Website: ulta-beauty
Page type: delivery-shipping
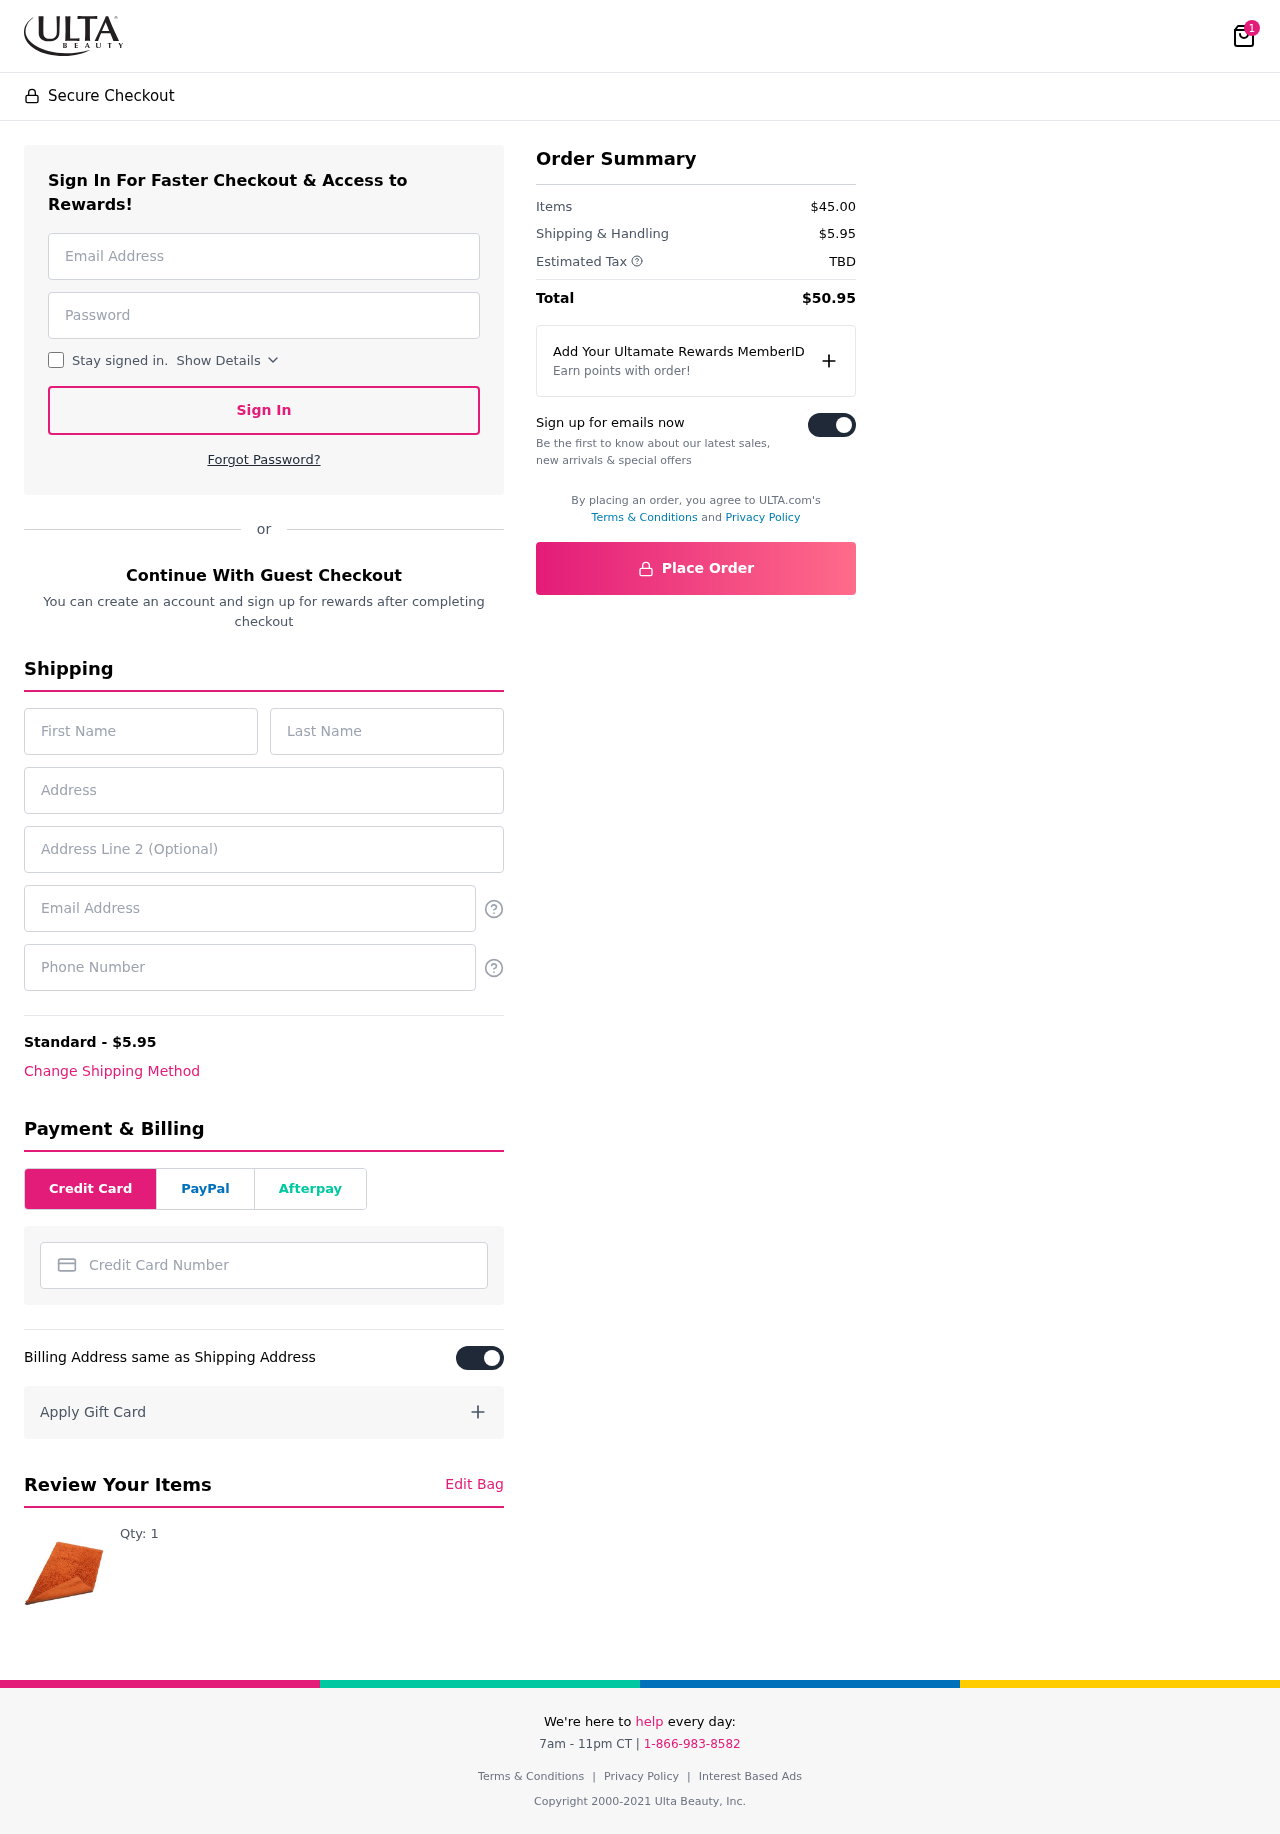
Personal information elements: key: PII_CARD_NUMBER
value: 2283 1173 5560 6241
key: PII_EMAIL
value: cody.ray@hotmail.com
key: PII_EMAIL2
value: cody.ray@hotmail.com
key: PII_FIRSTNAME
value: Cody
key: PII_LASTNAME
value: Ray
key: PII_PHONE
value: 7295509528
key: PII_STREET
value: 373 Henry Street Suite 945
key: PII_STREET2
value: Apt. 119
Product elements: key: PRODUCT1_QUANTITY
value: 1
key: PRODUCT1
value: Qty: 1
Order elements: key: ORDER_NUM_ITEMS
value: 1
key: ORDER_SHIPPING_COST
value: $5.95
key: ORDER_SUBTOTAL
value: $45.00
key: ORDER_TAX
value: TBD
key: ORDER_TOTAL
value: $50.95